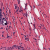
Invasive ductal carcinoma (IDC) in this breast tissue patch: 0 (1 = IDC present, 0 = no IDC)